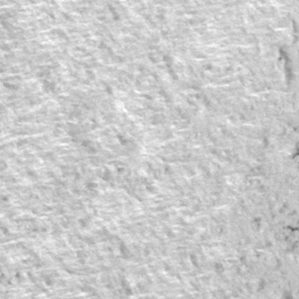
Label: frost